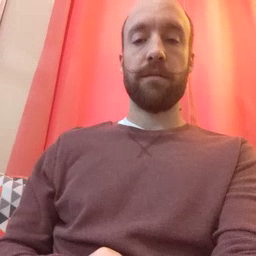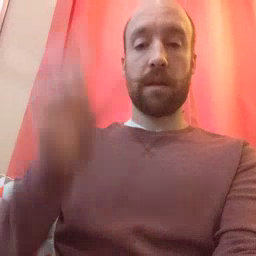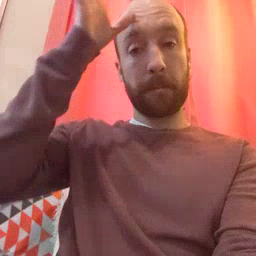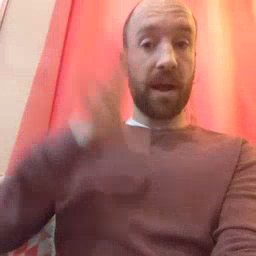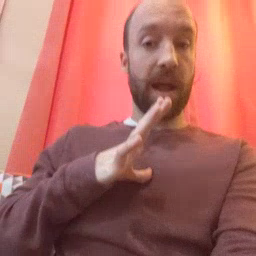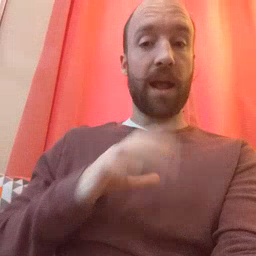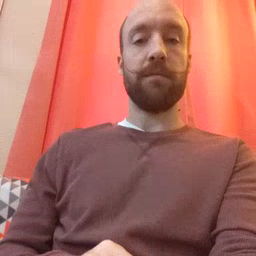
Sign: man